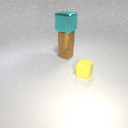
small brown metal cube below large brown metal cylinder